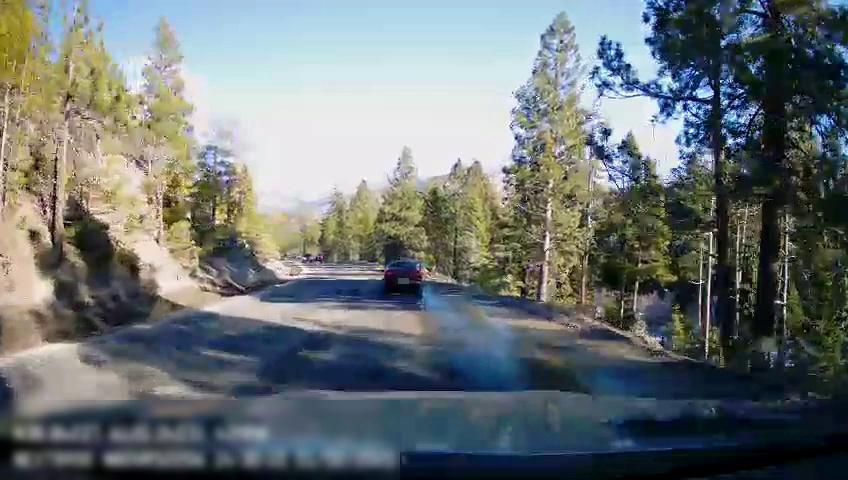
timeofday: Day
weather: Sunny
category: Drivable Space
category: Vehicles | Car
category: Vehicles | SUV
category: Lanes | Opposite Lane